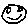
Label: smiley face